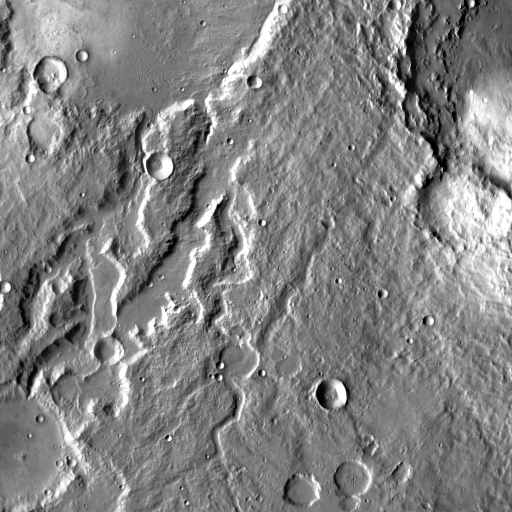
Crater classes present: Background, Other, Buried, Secondary